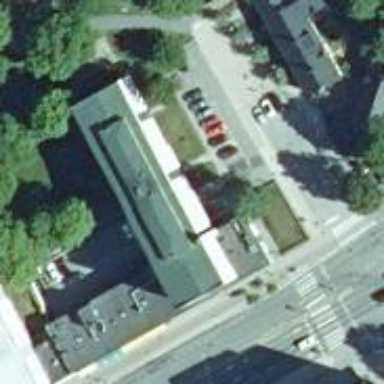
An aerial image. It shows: Commercial building with flat roof made of tar paper.